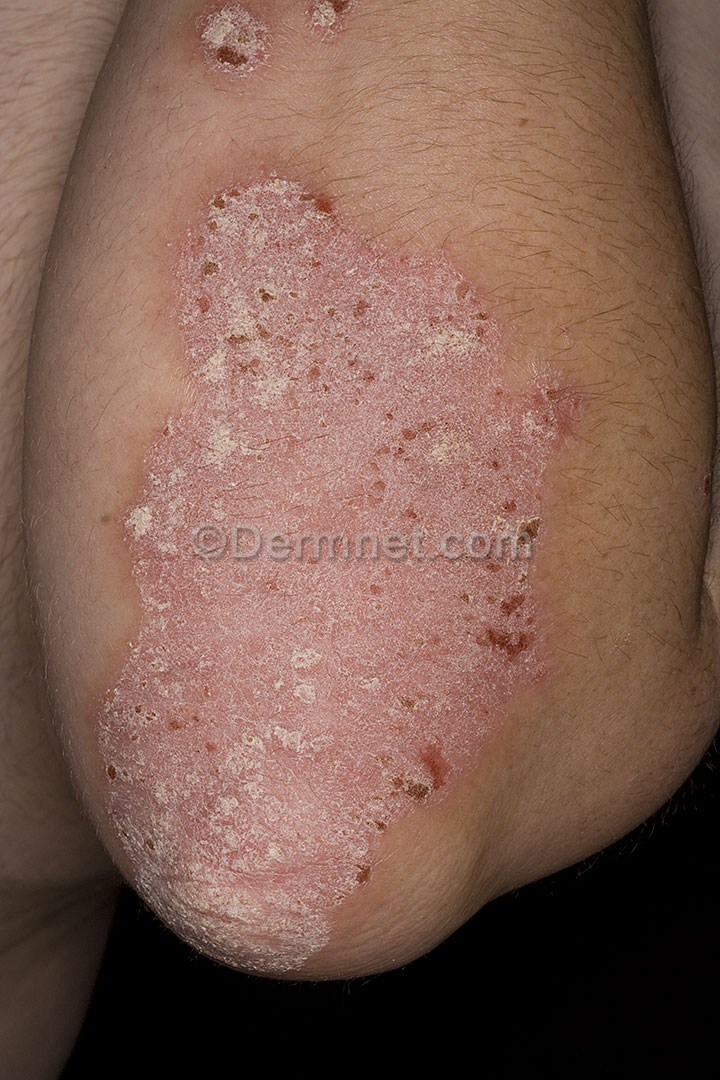
Disease: Psoriasis pictures Lichen Planus and related diseases